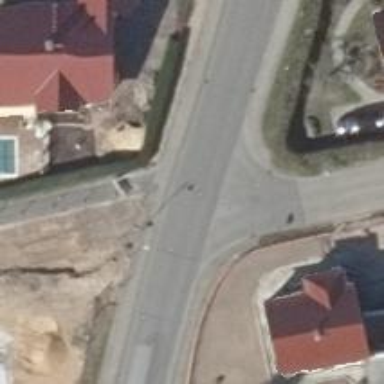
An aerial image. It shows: Smoothly paved residential road.